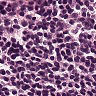
Metastatic tissue present: no